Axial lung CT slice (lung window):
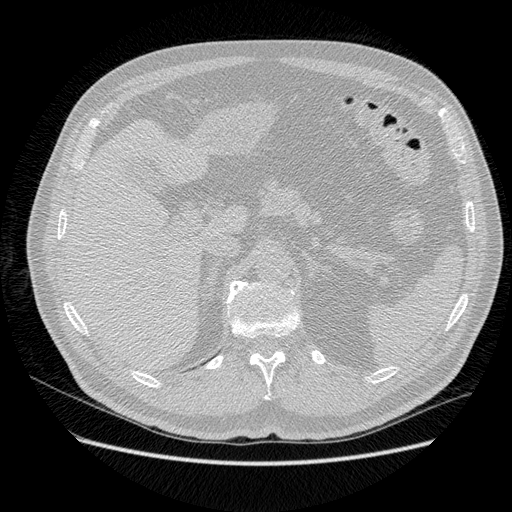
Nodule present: no